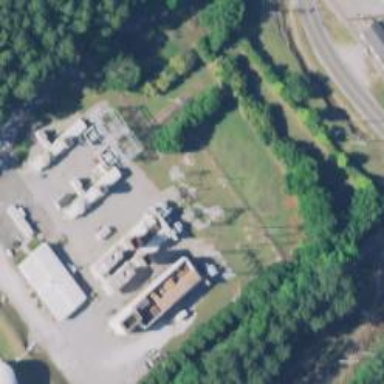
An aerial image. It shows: Generator is pictured.